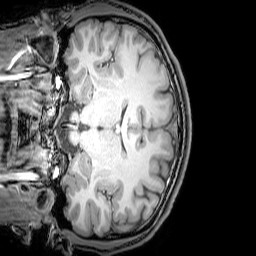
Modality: T1w
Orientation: coronal
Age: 22
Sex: male
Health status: healthy
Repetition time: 0.081 s
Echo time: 0.037 s